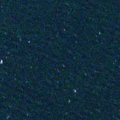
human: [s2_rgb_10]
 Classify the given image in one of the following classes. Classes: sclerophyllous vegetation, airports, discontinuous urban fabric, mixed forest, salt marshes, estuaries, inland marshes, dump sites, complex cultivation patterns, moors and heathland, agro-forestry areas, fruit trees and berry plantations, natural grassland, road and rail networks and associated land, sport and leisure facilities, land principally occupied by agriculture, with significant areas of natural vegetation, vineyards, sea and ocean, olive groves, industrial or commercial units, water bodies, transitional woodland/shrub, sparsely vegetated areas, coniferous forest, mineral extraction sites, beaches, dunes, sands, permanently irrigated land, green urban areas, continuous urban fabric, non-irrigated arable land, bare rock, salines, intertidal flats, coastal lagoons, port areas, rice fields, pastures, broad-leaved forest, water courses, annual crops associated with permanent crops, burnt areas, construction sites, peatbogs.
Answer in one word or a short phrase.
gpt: sea and ocean